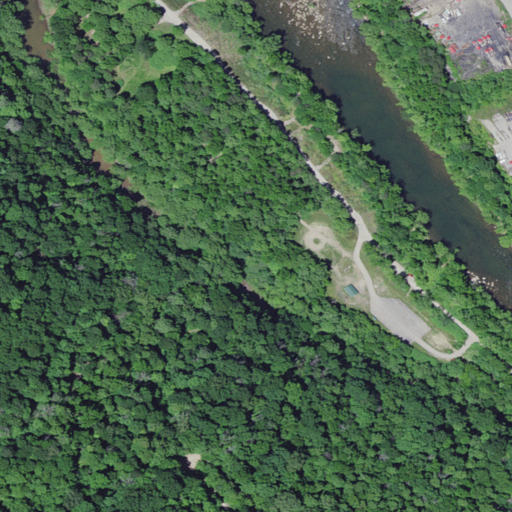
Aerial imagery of island in Kentucky named Spruce Pine Island containing deciduous forest, open water, open development, low intensity development, evergreen forest, medium intensity development, and grassland